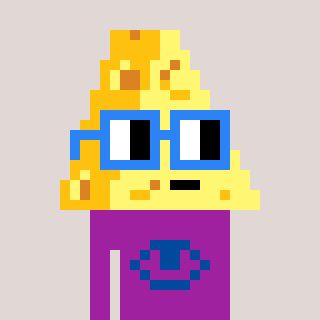
a pixel art character with square blue glasses, a cheese-shaped head and a magenta-colored body on a warm background